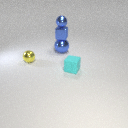
small yellow metal sphere in front of large blue metal sphere